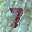
Label: 7